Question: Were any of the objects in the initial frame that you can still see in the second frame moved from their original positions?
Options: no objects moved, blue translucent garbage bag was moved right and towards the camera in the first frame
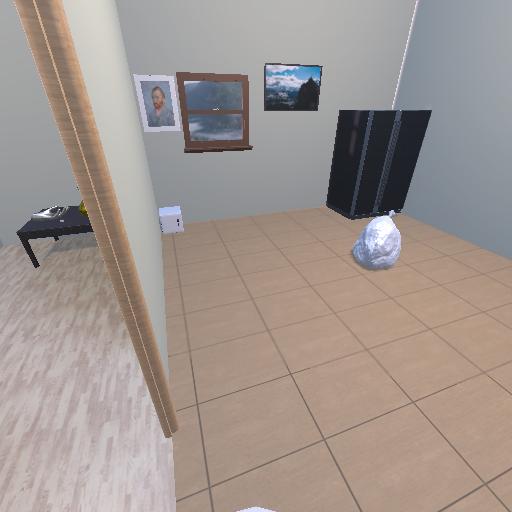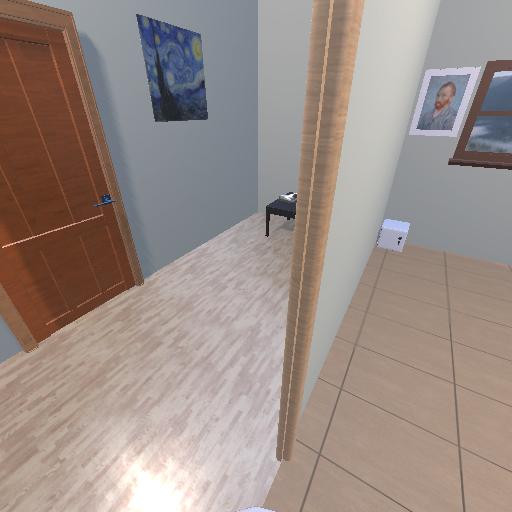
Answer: no objects moved